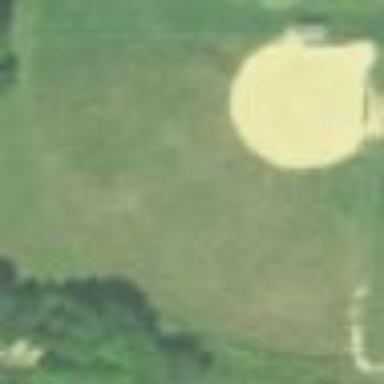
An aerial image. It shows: Baseball pitch for leisure land.